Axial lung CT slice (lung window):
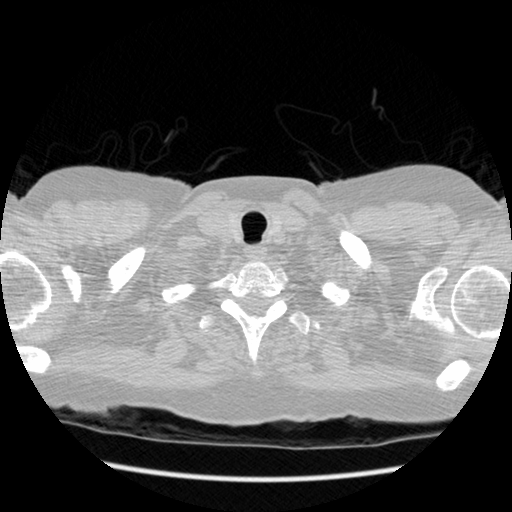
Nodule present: no